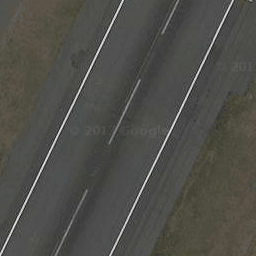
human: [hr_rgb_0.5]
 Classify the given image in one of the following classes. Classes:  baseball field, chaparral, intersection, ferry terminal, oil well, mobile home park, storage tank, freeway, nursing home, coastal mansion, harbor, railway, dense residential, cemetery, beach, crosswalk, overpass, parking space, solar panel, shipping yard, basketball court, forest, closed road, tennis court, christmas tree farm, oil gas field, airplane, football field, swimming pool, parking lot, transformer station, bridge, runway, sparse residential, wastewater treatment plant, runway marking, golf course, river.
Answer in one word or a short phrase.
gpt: runway